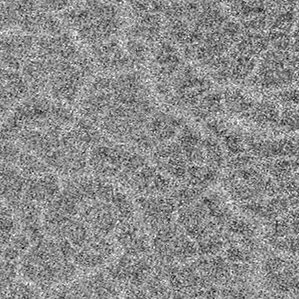
Label: frost